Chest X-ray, AP view. Patient: 13 years old, sex M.
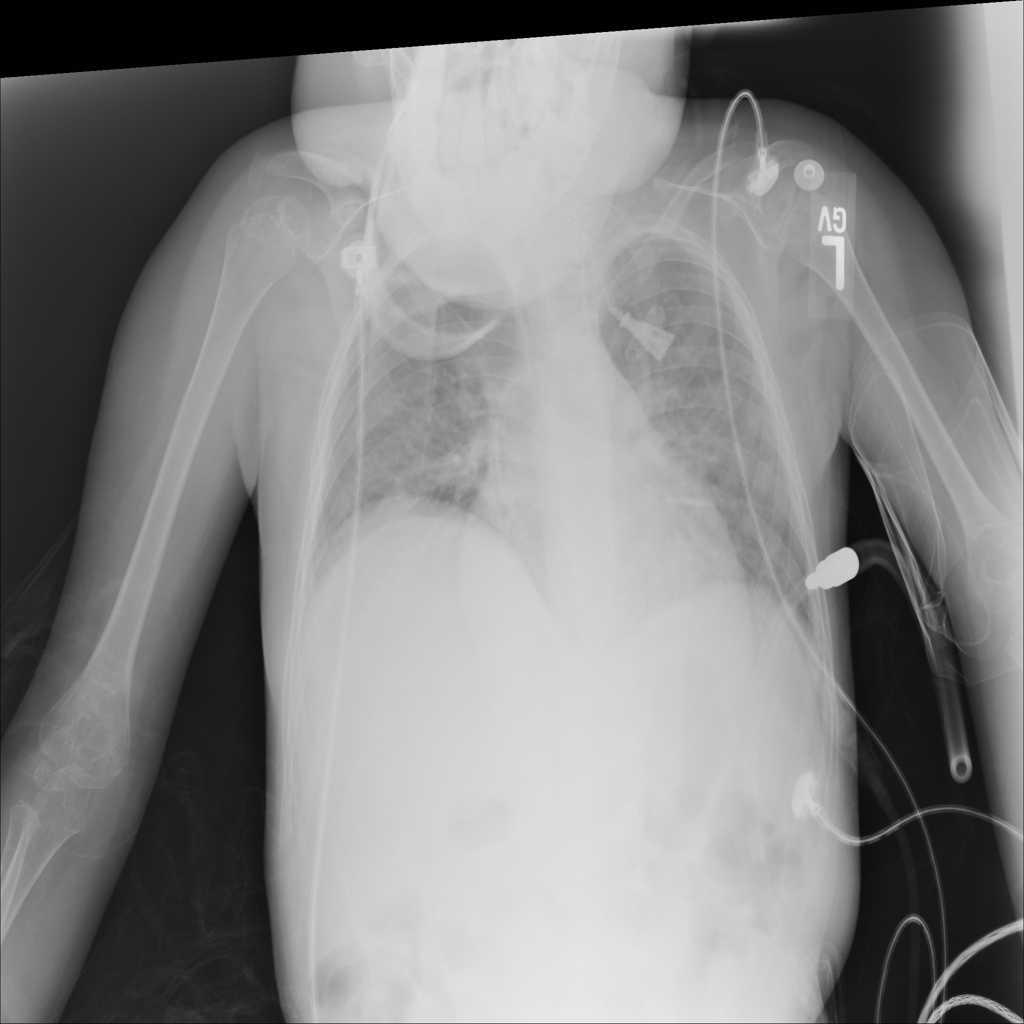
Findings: Infiltration